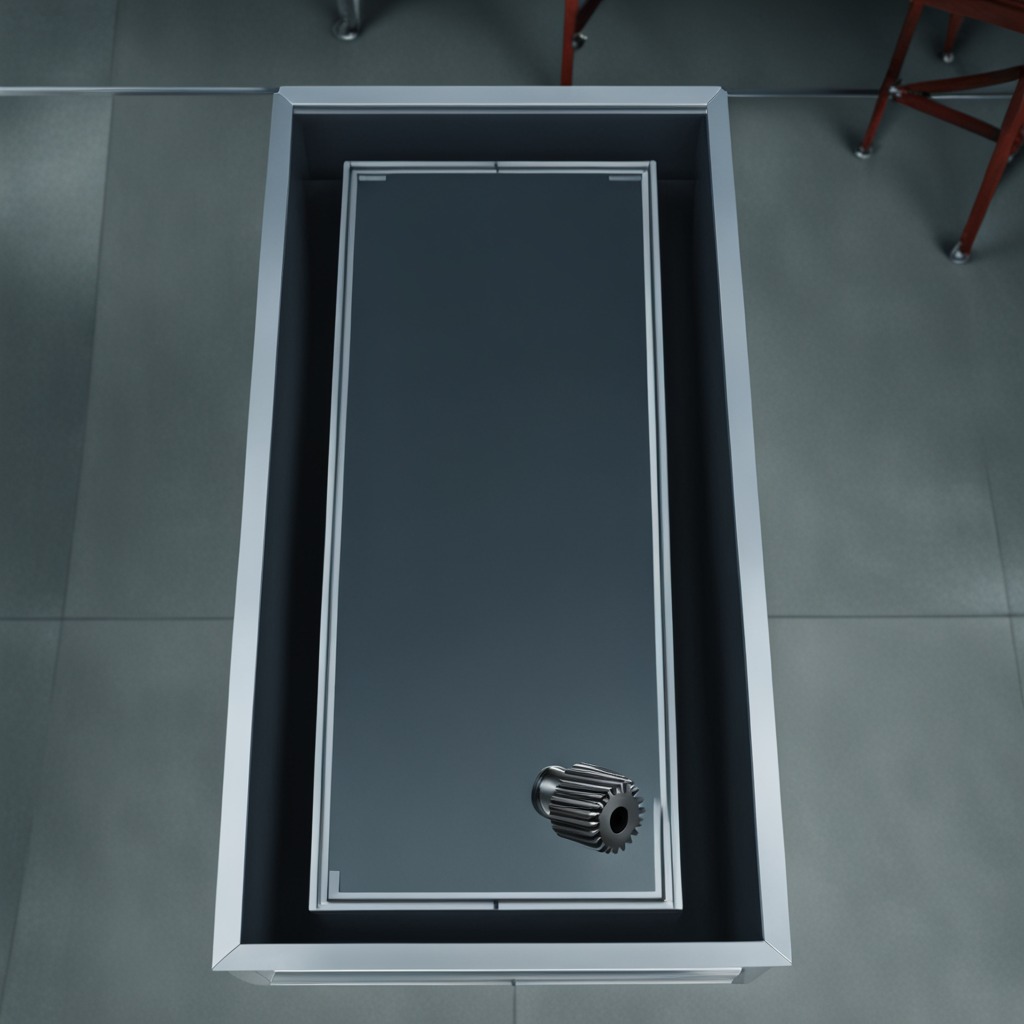
A steel gear with teeth is lying on the toolbox surface.